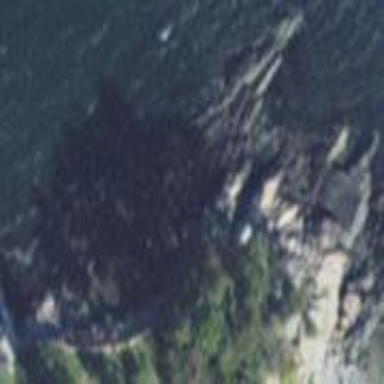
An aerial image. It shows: Rocky bare rock area affected by tides.